Interaction volume radius: 5 \u00c5
Interaction volume height: 20 \u00c5
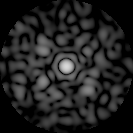
Disorder parameter: 0.7715